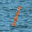
Label: 1